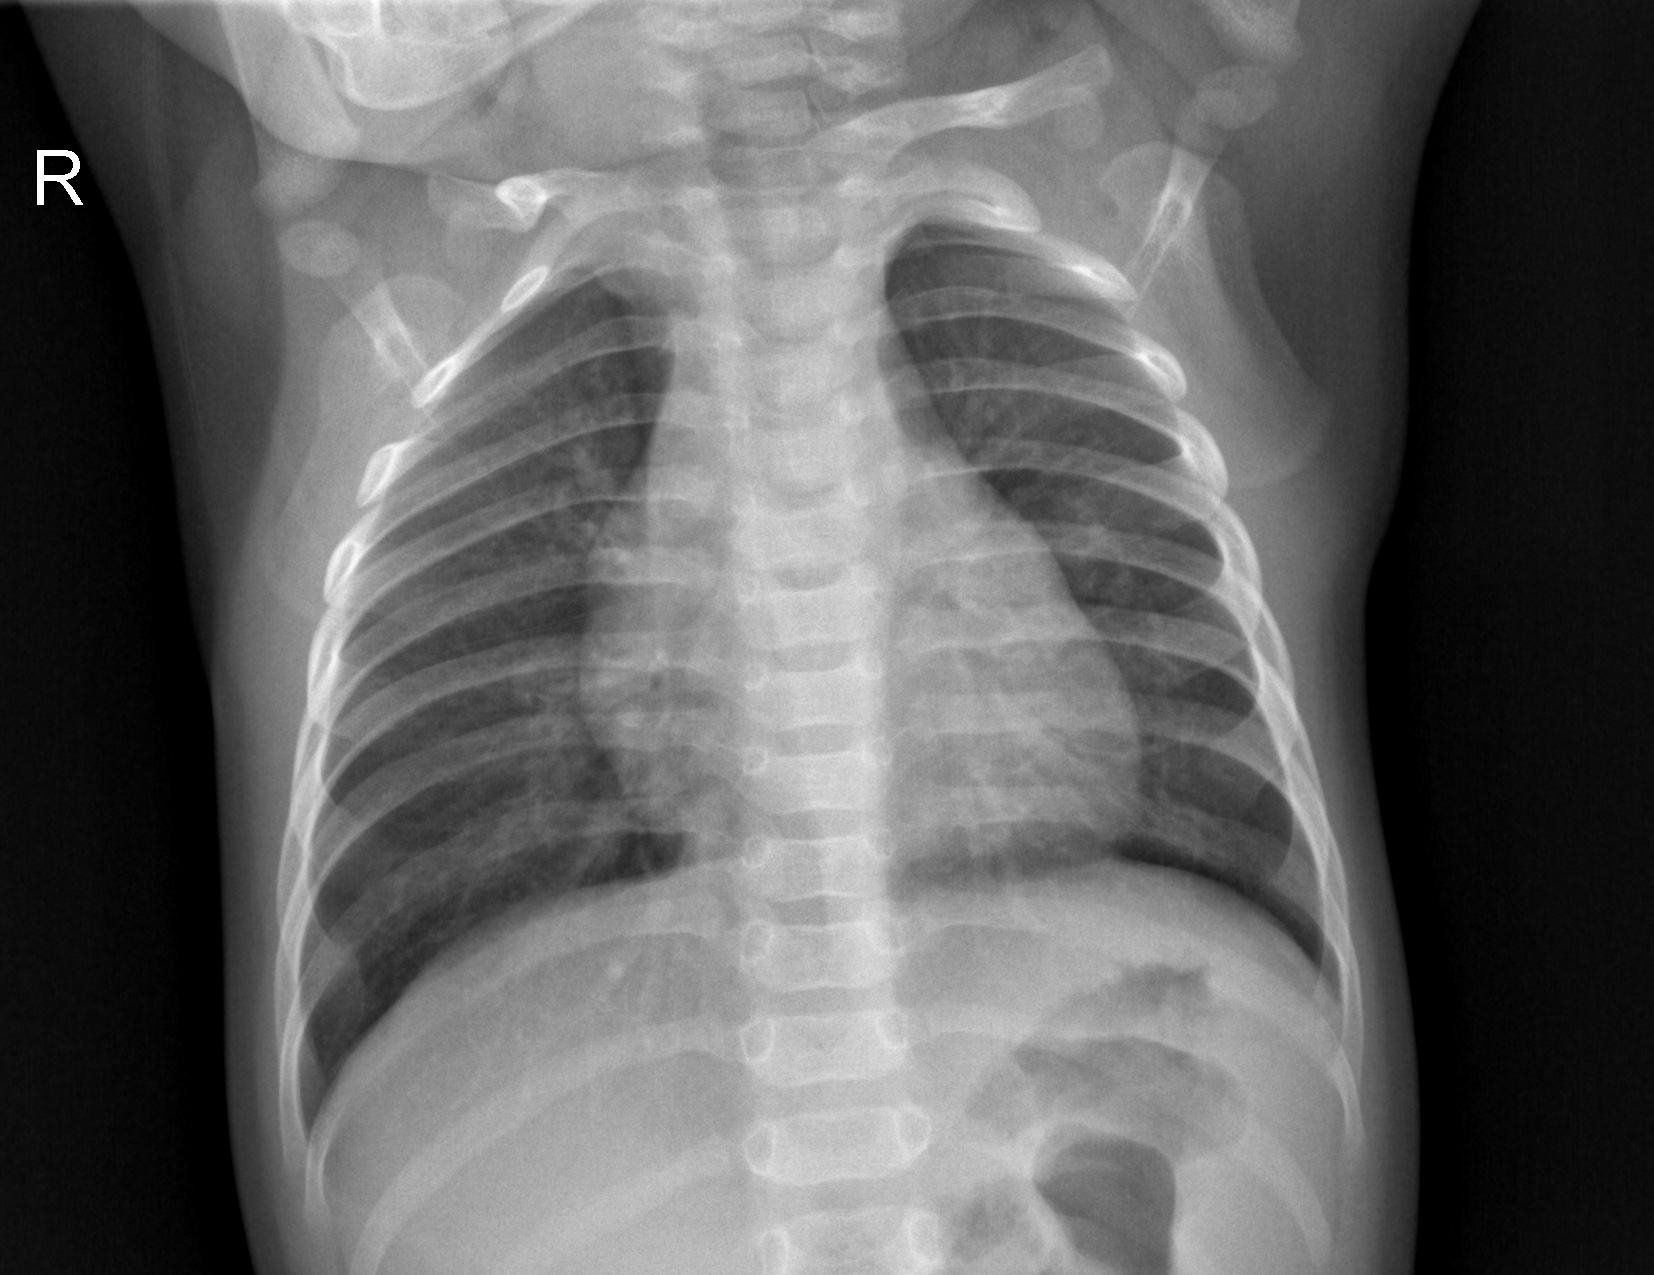
Diagnosis: NORMAL